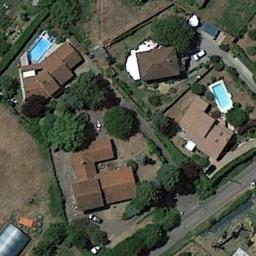
Label: residential